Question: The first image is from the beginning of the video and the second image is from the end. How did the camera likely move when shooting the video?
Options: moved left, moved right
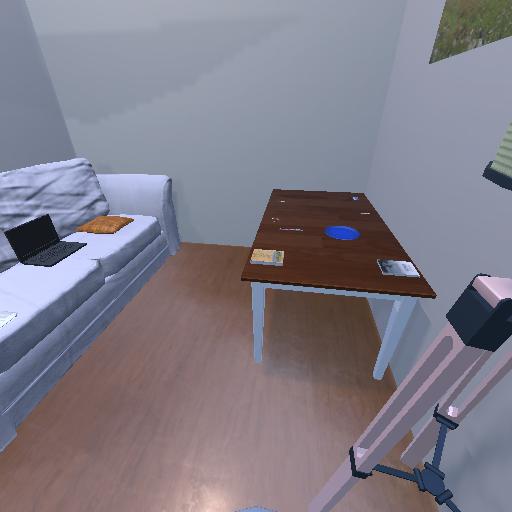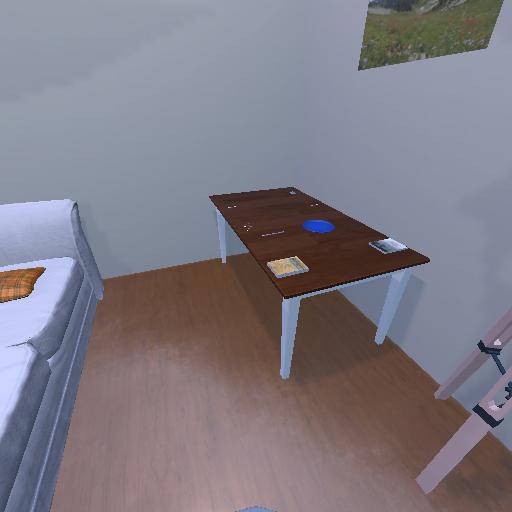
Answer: moved left